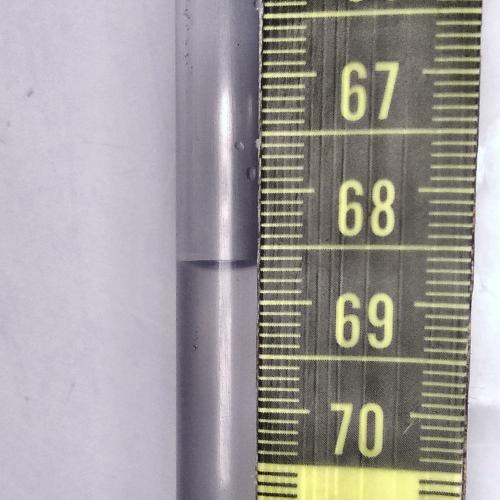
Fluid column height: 68.7 cm